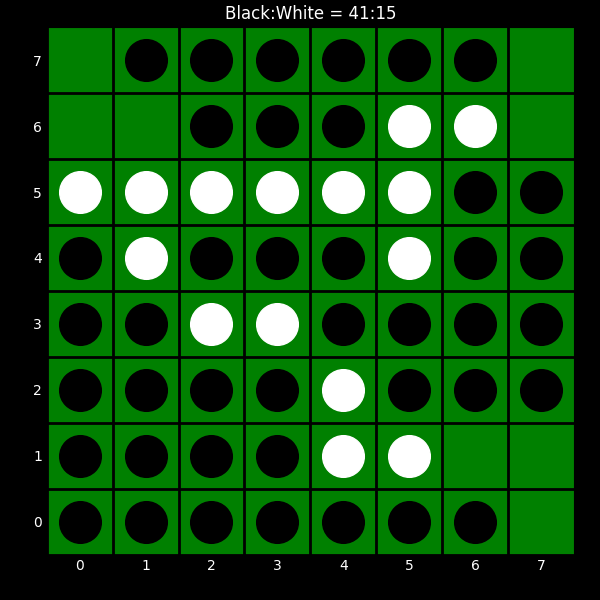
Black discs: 41
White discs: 15